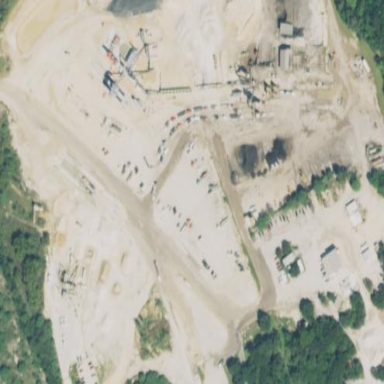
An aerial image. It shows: Quarry area.